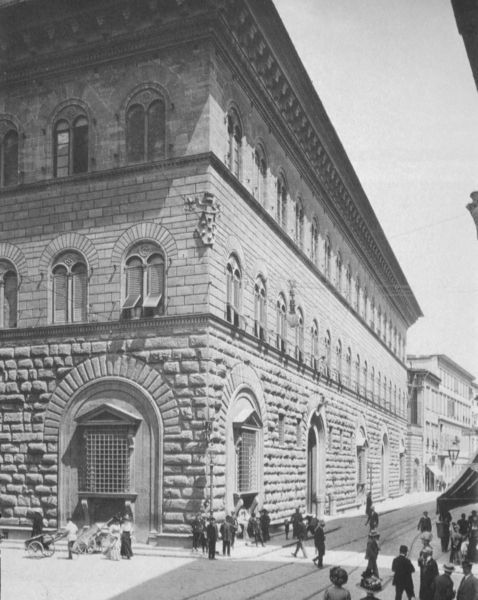
Titel: Palazzo Medici-Riccardi (Eckansicht mit Straße)
Künstler: Michelozzo di Bartolommeo
Standort: Firenze
Institution: Palazzo Medici-Riccardi
Schlagwörter: himmel, schatten, weiß, frauen, menschen, stadt, fenster, grau, jahrhundertwende, licht, männer, schwarz, strasse, szene, säule, säulen, dach, gebäude, haus, leute, alt, architektur, stein, steine, häuser, gitter, sonne, drei, personen, renaissance, karren, ecke, bogen, fassade, italien, passanten, pflaster, giebel, platz, speichen, rad, rundbogen, jugendstil, foto, fotografie, photographie, bögen, wände, erker, fensterladen, offen, durchblick, palast, palazzi, palazzo, torbogen, kreuzung, mauerwerk, schwarzweiß, wägen, rom, photo, fries, dreiecksgiebel, rustika, wappen, sims, gesims, fenstergitter, quader, mauern, residenz, vergittert, rundbögen, kaiserzeit, florenz, etagen, geschosse, schienen, ballustrade, fotographie, stockwerke, aufnahme, foro, backsteine, markise, photografie, nischen, medici, uffizien, leitungen, fensterbögen, sockelzone, rustica, bossenrustika, pallazzo, palst, bossen, schwrz, blendbögen, bosse, genster, gesoms, stadtschloss, biforien, menschne, belle etage, markisen, eckansicht, überfangbogen, jalousien, sonnenschutz, zwillingsfenster, klappläden, sadt, mehrgeschossig, menshcen, rucellai, pitti, genstergitter, pallazzo pitti, straße stadt, bioforien, münchenn, straßenbahngleise, nostalgisch fotografie alte zeit rustika, ricardo-medici, flrenz, palazzo ruccellai, uffuzien